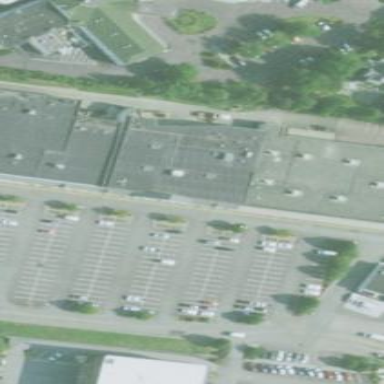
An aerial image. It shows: Retail building.